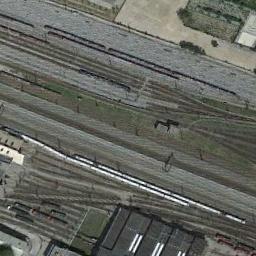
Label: railway